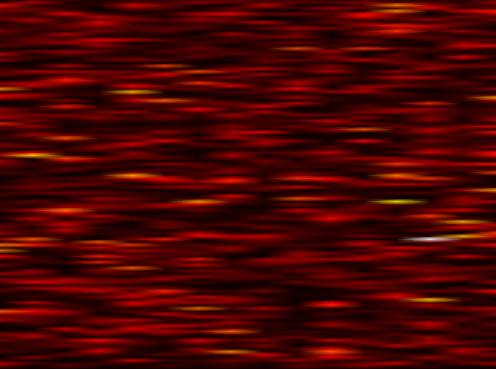
Label: UFMC